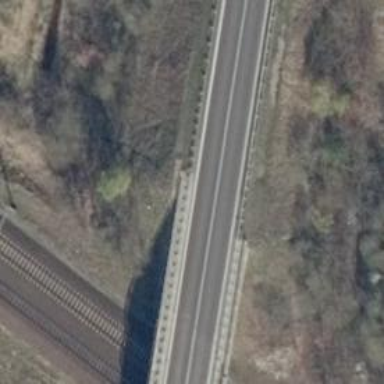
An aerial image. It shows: Secondary road with asphalt surface.